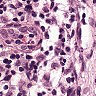
Metastatic tissue present: no